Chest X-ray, AP view. Patient: 9 years old, sex M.
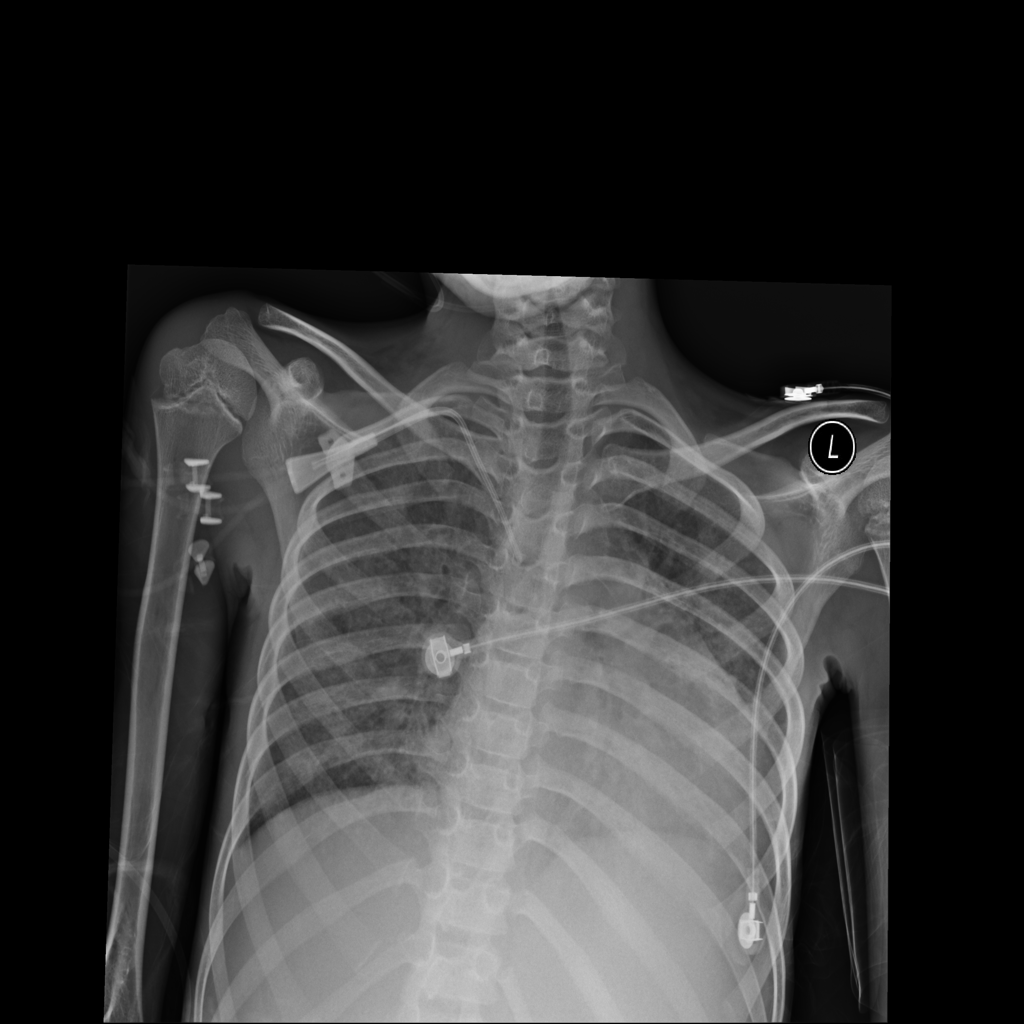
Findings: Infiltration